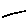
Label: line